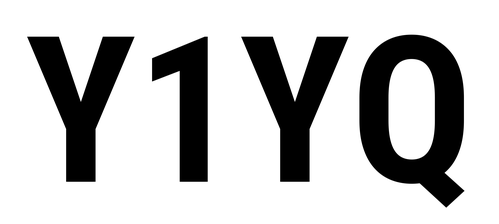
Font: Roboto_Condensed_Bold